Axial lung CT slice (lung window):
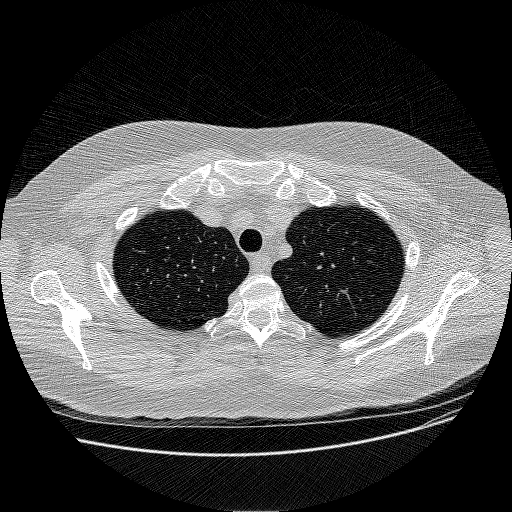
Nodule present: no